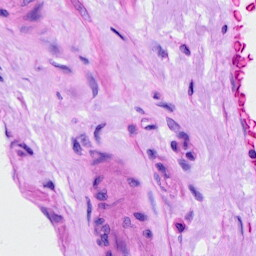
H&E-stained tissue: Ovarian